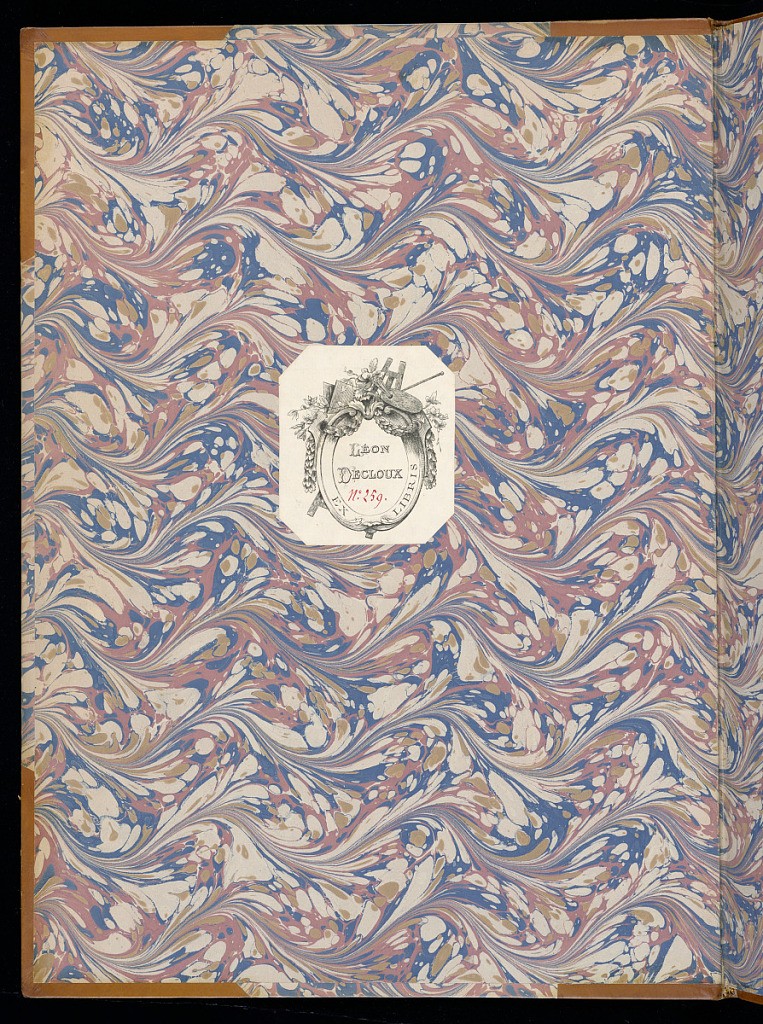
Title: NOUVEAU LIVRE de Principes d’Ornements Particulierement pour trouver un nombre infini de forms qui en dependent. d’Après les Desseins de C. Gillot Peintre du Roy. Gravé par Huquier
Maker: Claude Gillot, French, 1673–1722
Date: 1749–61
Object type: Album
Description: Album containing a series of bifurcated arabesque/ grotesque ornament panel designs with a different design on the left and right side of the plate, with a title page and engraved text addressed to the reader, after drawings by Claude Gillot from ca. 1710-20, and published by Huquier in the mid-18th century.
Half leather binding with marbled paper boards. Gold filet on boards and gold tooling on spine. Red leather lettering piece with ‘GILLOT' lettered in gold on spine. Marbled endpapers. Binder's stamp ‘VAUTHRIN RELIEUR' on verso of upper cover endleaf.